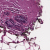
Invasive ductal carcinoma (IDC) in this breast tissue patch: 0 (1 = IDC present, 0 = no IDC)